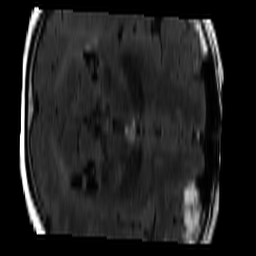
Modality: FLAIR
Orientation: axial
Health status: ill
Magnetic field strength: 3 T